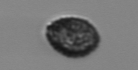
Label: Pseudochattonella_farcimen